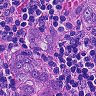
Metastatic tissue present: yes